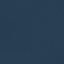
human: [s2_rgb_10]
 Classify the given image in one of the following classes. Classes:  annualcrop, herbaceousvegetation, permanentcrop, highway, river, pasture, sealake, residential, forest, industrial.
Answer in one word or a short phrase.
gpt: SeaLake